Interaction volume radius: 5 \u00c5
Interaction volume height: 20 \u00c5
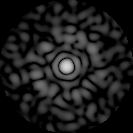
Disorder parameter: 0.8569